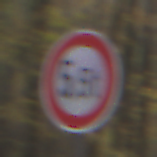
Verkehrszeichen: TatsaechlicheMasse
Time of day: MorningAfternoon
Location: Outdoor (Nature)
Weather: Overcast
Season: Autumn
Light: Natural